Current action and preconditions to check: trajectory_clear

Your task: For each precondition in the list above, predict whether it will hold at this action.

Consider the current scene as observed from the mobile robot's camera, and analyze the predicted future states of all dynamic agents (e.g., people, animals, vehicles, or any moving entities) within the NEXT SECOND.

IMPORTANT: Only answer "very likely" if you are absolutely certain—based on strong, clear evidence—that a dynamic agent will violate the precondition in the predicted future state. Do NOT answer "very likely" for unlikely, ambiguous, or low-probability risks.

Ask yourself for each precondition: Is there a high probability, with clear and convincing evidence, that the predicted future states of any dynamic agent will interfere with the predicted future state of the currently executing action within the NEXT SECOND, causing that precondition to fail?

Assess the risk level based on these predictions. Use "likely" or "very likely" if motions create a clear risk of interference.

Use "neutral" or "improbable" if agents are nearby but their predicted paths are clearly diverging or non-conflicting.

Failure Risk Categories: "very improbable", "improbable", "neutral", "likely", "very likely"

Answer Format: Output ONLY the probability_of_failure value from these categories: "very improbable", "improbable", "neutral", "likely", "very likely"

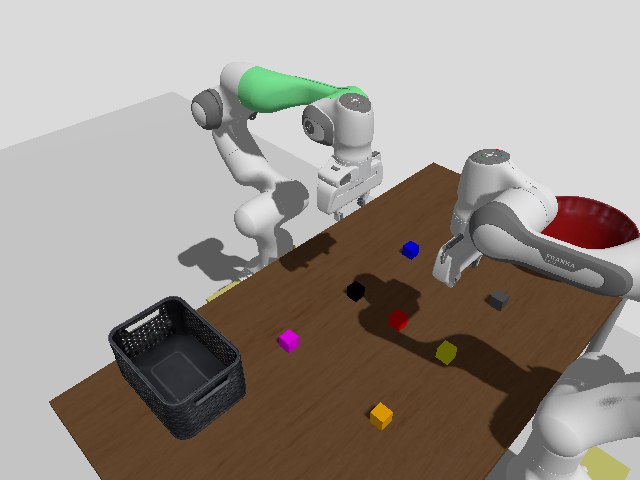

Answer: very improbable